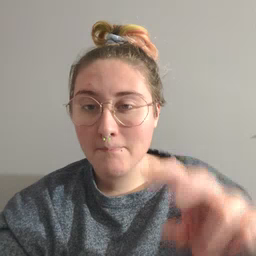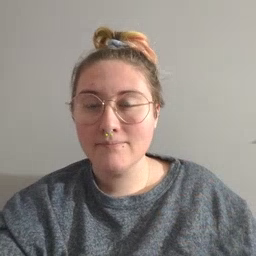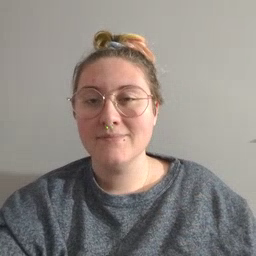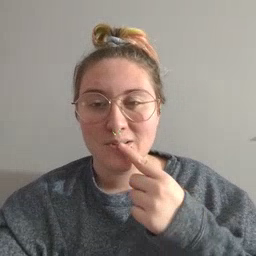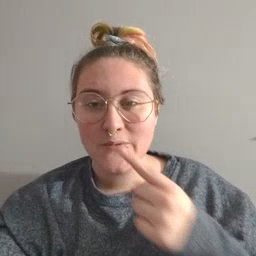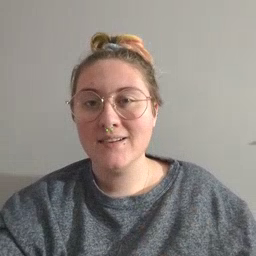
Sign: tooth